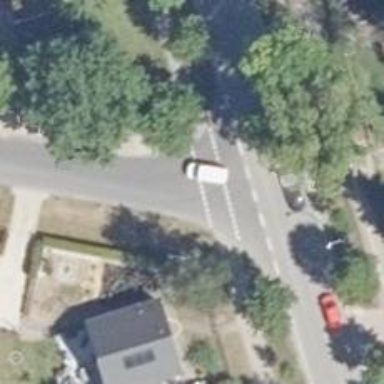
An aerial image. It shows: Road with "give way" sign.